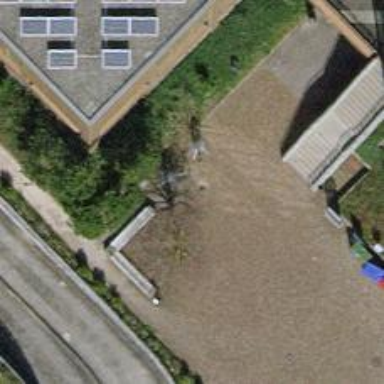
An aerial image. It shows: Bicycle parking area.